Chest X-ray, PA view. Patient: 41 years old, sex F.
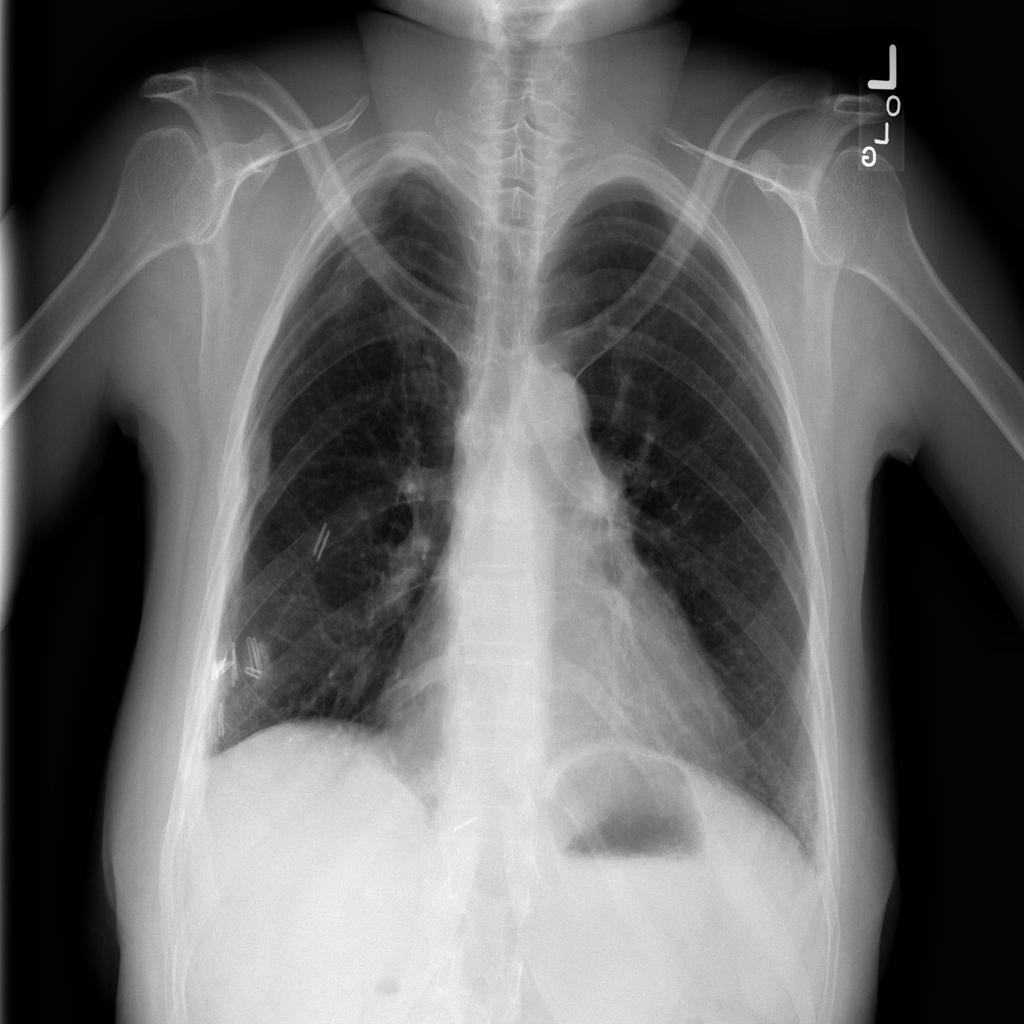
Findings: Cardiomegaly